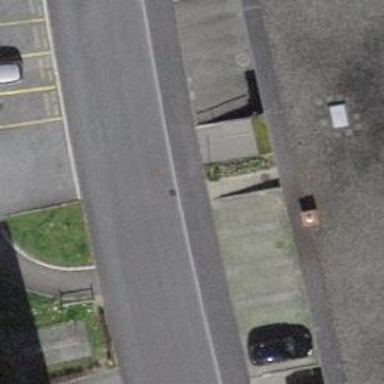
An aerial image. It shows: Kerb barrier.